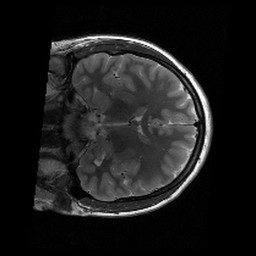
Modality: T2w
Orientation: coronal
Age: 23
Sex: female
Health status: healthy
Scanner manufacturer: siemens
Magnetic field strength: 3 T
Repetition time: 6 s
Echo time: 0.064 s